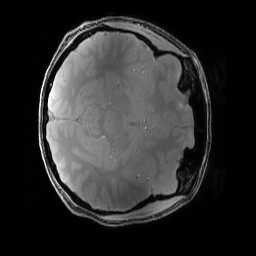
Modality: PDw
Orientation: axial
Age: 27
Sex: female
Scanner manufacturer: siemens
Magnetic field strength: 6.98 T
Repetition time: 1.44 s
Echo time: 0.00252 s